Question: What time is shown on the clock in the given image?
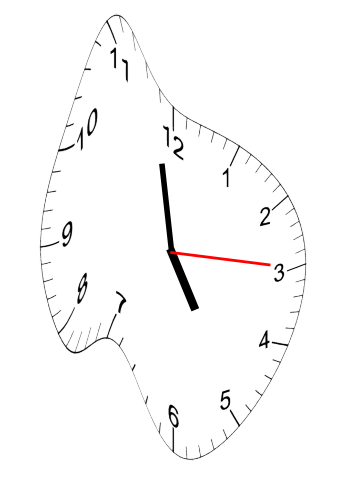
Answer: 04:58:15